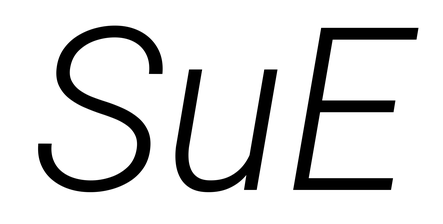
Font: Roboto-Italic_Light_Italic